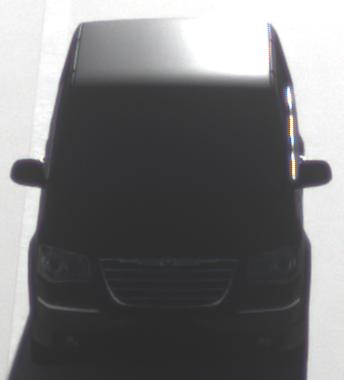
Make: Chrysler
Model: Grand Voyager 3.8
Detailed model: Grand Voyager
Model produced from: 2008/03
Model produced until: 2010/12
Doors: 5
Color: black
Road condition: dry road
Daytime: sunrise or sunset
Contrast: high contrast